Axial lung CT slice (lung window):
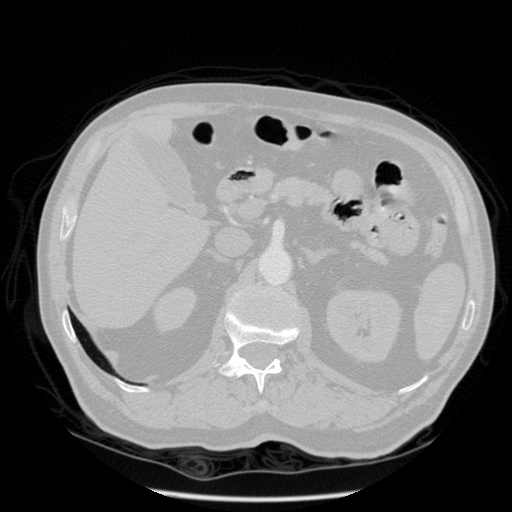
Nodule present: no